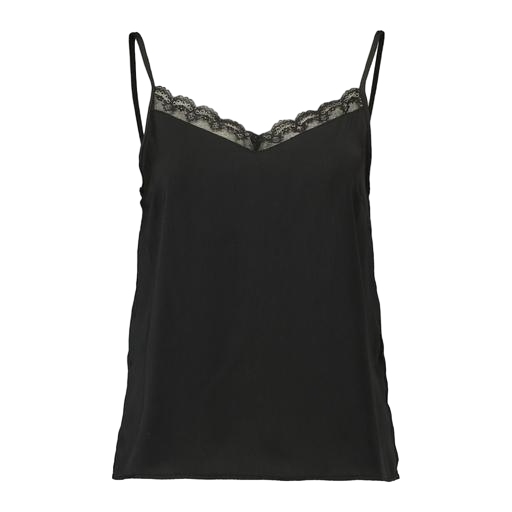
black dentelle lace-detail camisole, black curve cami rib lace, black lace cami, white background